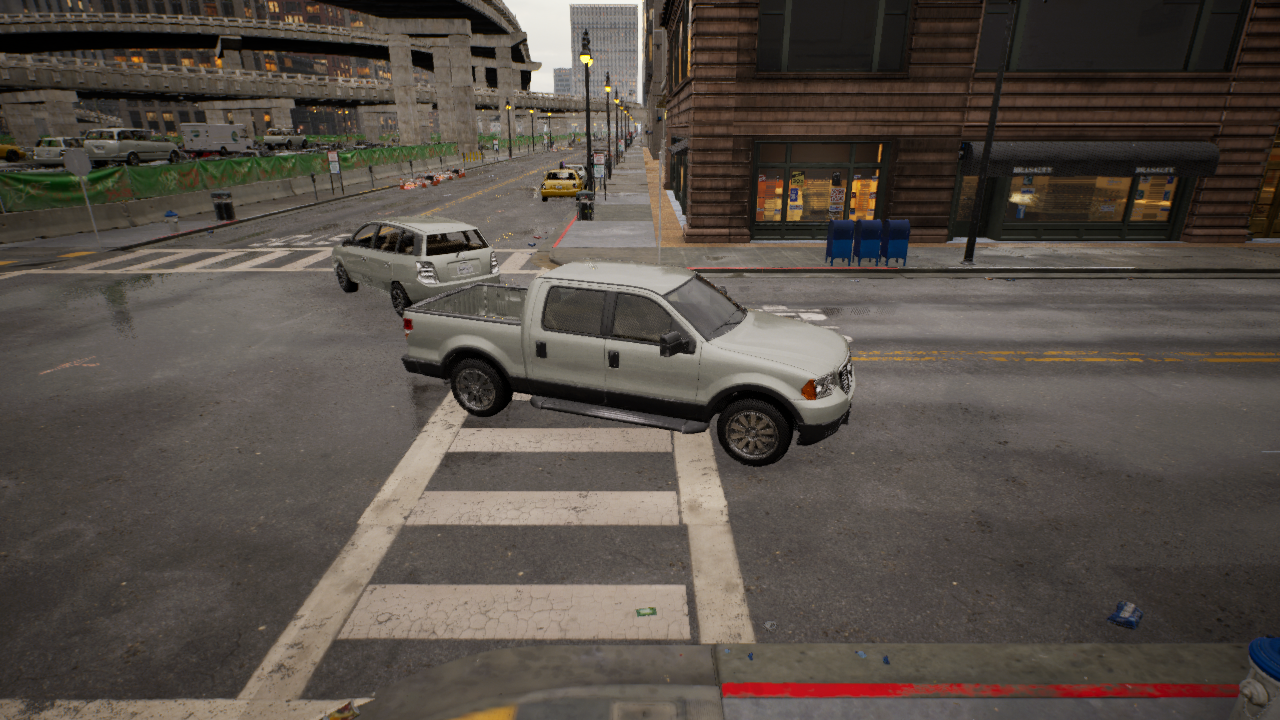
Venue: intersection
Lighting: golden hour
Vehicle rig: pickup